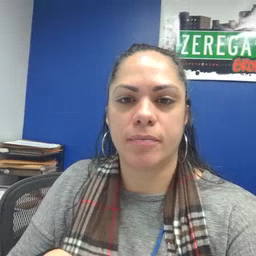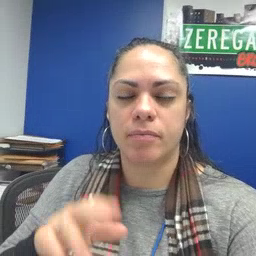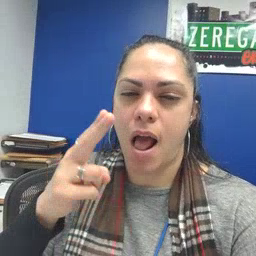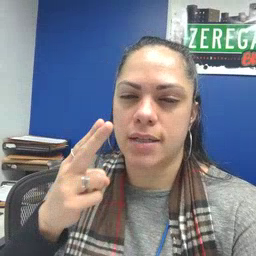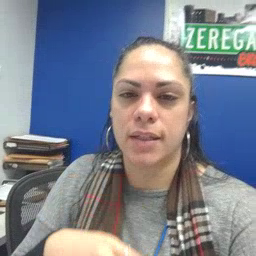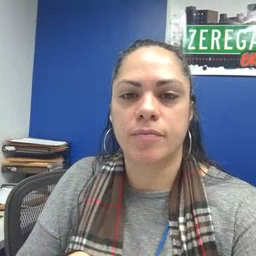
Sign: closet